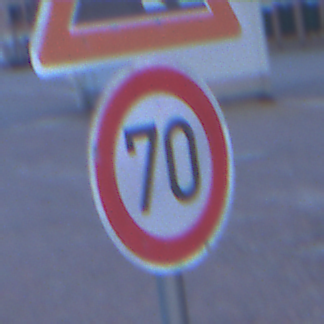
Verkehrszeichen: Geschwindigkeit70
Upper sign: SteinschlagLinks
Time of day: Dawn
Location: Outdoor (Urban)
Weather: PartlyCloudy
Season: NotSpecified
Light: Natural